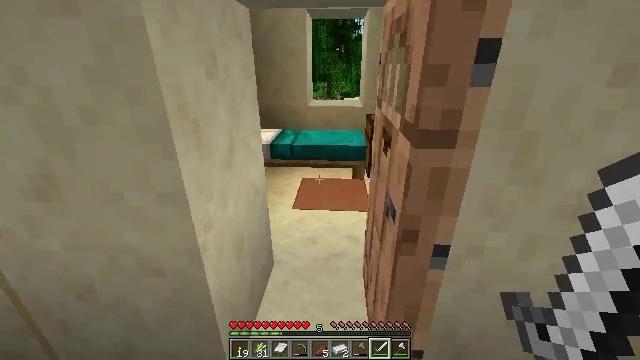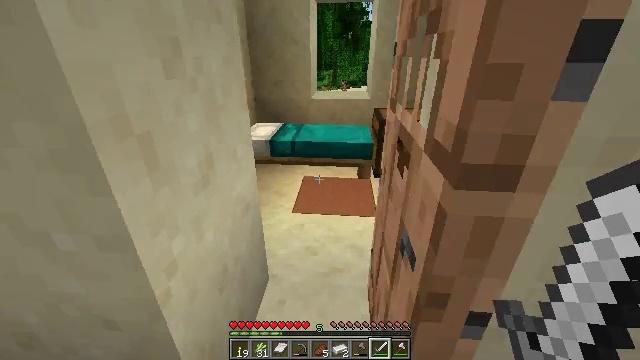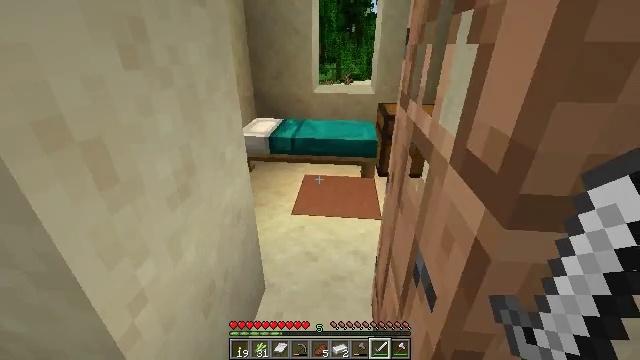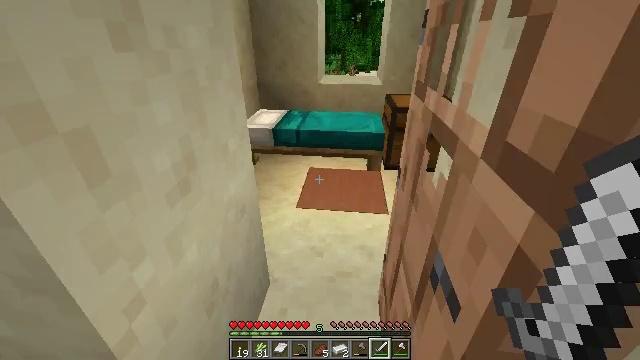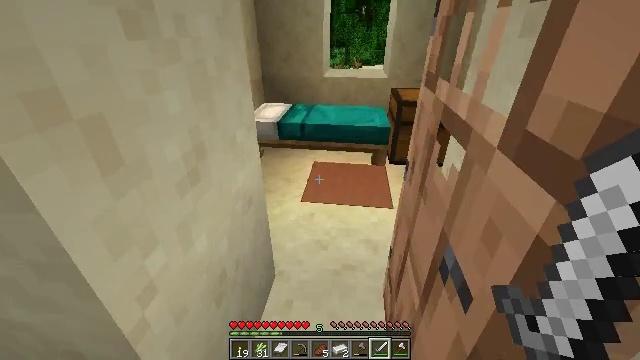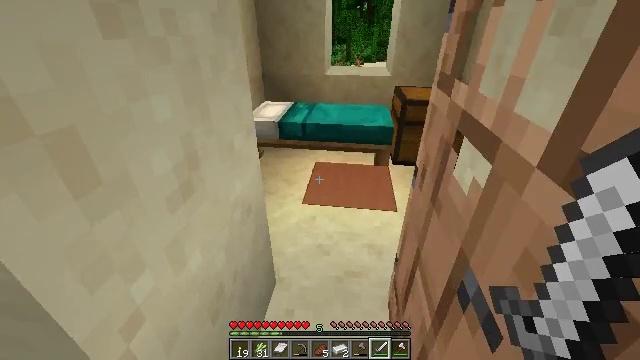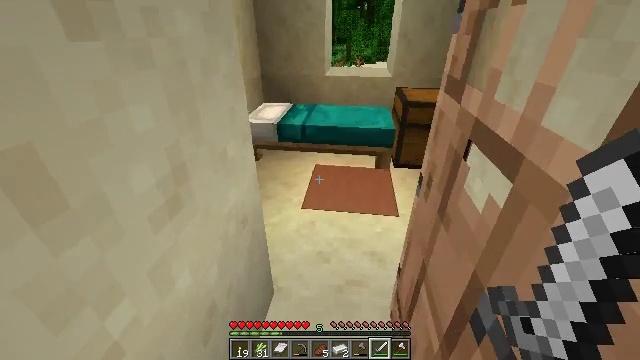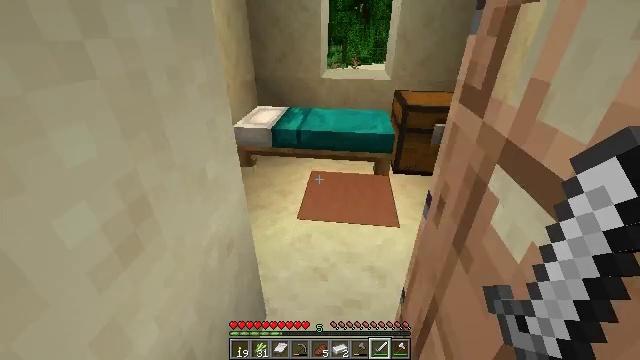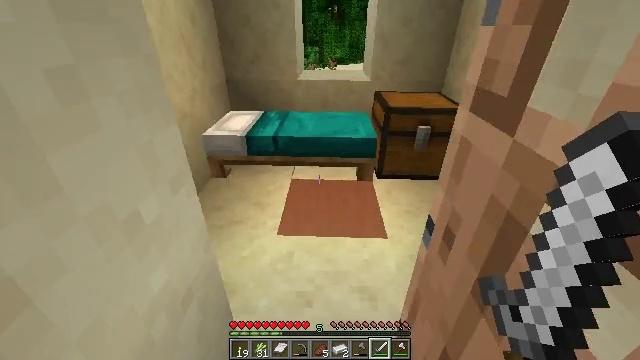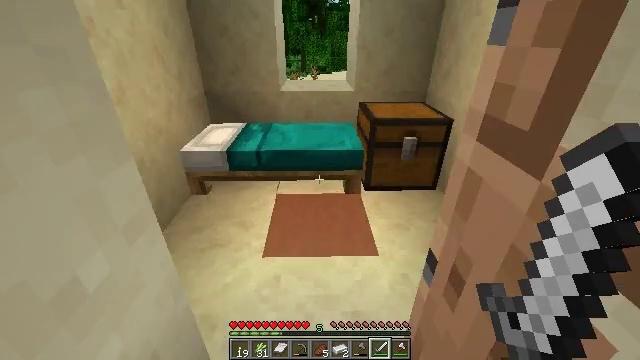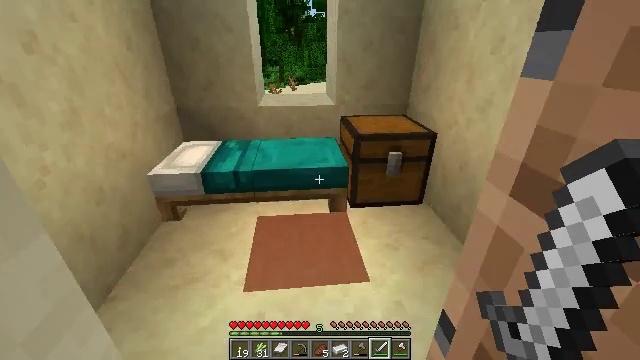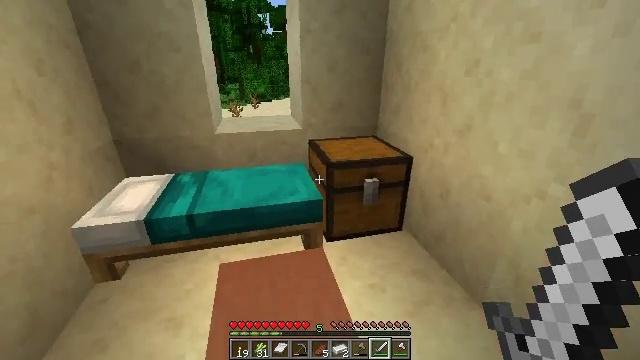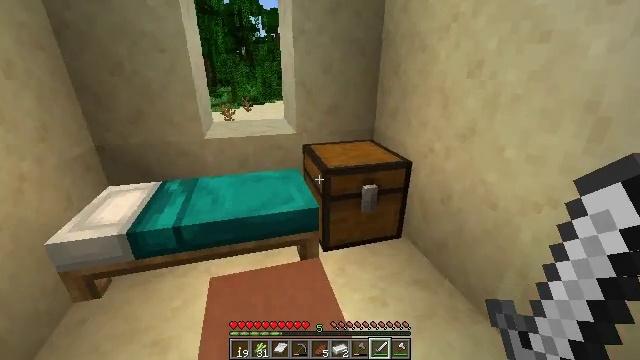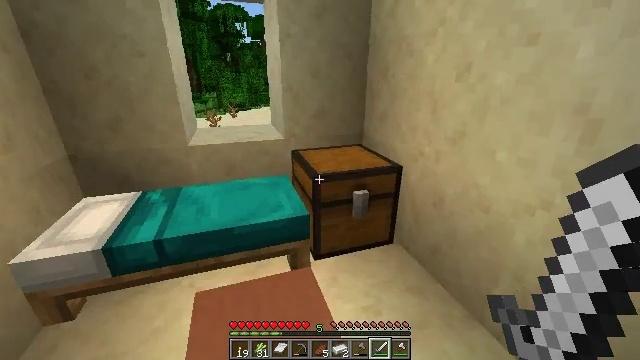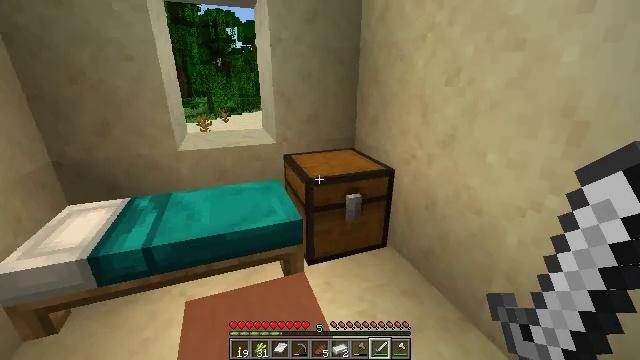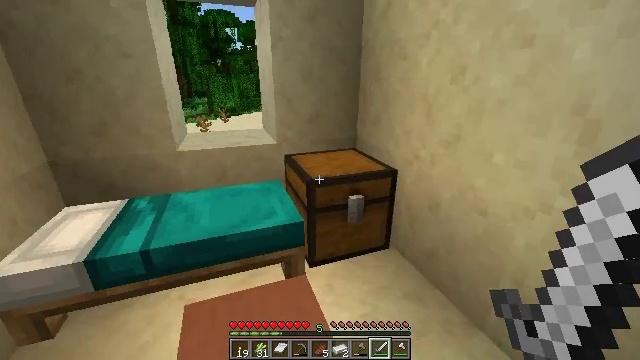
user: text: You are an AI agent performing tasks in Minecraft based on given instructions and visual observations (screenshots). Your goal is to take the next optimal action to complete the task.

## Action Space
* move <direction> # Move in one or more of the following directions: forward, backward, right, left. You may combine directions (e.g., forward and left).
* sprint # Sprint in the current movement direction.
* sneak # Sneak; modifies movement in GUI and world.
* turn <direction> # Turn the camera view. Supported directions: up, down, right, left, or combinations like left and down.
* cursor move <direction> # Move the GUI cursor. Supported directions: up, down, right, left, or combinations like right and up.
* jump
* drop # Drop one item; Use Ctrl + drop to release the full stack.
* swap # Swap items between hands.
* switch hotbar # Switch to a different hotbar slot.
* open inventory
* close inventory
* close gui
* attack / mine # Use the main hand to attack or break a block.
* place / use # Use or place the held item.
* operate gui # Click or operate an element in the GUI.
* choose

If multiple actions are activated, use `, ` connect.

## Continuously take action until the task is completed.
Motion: motion action
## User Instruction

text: Reclaim the smooth sandstone slab by mining it.
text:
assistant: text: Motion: move forward, turn left and down
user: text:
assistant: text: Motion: move forward, turn down
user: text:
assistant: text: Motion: move forward, turn down
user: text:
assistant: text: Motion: move forward, turn down
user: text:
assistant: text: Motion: move forward
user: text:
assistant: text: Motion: move forward
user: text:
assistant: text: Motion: move forward
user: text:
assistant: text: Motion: move forward, turn right
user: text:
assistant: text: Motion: move forward, turn right and up
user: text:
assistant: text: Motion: move forward, turn right and up
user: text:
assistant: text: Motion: move forward, turn right and up
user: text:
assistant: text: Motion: turn right
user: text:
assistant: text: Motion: turn right and up
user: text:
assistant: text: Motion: turn right
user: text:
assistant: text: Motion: move forward
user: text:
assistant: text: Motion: move forward
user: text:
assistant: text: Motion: move forward, turn down
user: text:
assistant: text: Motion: move forward, turn down
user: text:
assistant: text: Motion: move forward, turn right and down
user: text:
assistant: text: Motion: move forward, turn down
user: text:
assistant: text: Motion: move forward
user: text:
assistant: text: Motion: no_op
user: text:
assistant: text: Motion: no_op
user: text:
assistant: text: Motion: turn down
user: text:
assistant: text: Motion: no_op
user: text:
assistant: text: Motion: use / place
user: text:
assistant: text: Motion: use / place
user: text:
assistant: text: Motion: use / place
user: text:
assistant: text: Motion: no_op
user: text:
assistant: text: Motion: no_op